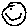
Label: smiley face